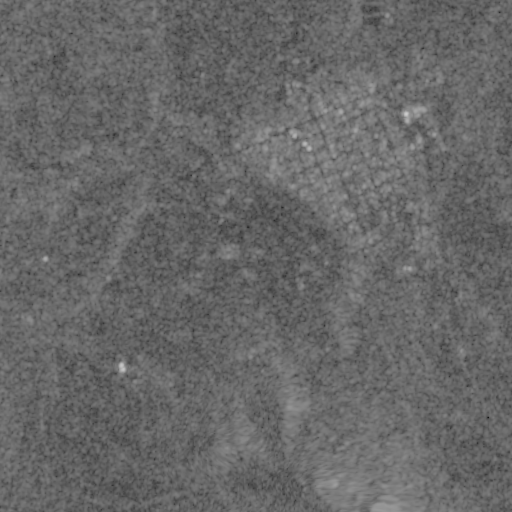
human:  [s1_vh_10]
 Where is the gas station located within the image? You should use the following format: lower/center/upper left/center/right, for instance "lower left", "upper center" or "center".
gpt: The gas station is located in the upper center of the image.
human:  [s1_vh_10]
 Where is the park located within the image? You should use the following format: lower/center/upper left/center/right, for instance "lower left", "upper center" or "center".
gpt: The park is located in the upper right of the image.
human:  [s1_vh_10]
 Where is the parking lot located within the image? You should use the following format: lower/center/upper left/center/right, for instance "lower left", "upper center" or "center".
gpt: The parking lot is located in the upper right of the image.
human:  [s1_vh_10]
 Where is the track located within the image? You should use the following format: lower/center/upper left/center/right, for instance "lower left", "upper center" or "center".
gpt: The track is located in the upper right of the image.
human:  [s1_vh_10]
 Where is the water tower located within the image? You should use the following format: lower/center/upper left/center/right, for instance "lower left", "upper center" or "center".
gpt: The water tower is located in the upper right of the image.
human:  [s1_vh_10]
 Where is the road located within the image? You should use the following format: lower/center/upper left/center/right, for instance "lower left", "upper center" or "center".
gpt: There is no road in the image.

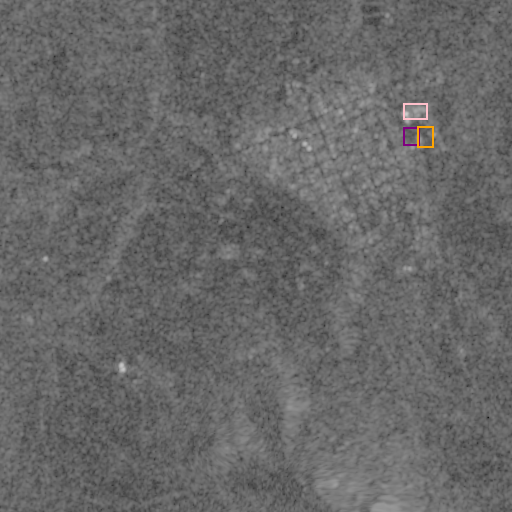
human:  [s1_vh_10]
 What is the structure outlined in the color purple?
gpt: The structure outlined in purple is a park.
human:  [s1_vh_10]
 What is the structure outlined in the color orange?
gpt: The structure outlined in orange is a track.
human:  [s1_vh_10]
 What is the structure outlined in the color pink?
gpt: The structure outlined in pink is a building.
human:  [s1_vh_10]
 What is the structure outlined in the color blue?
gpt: There is no blue outline.